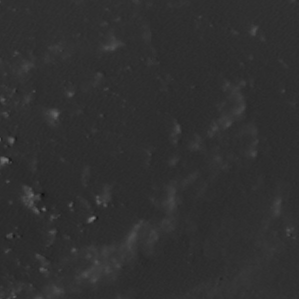
Label: non_frost